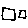
Label: square